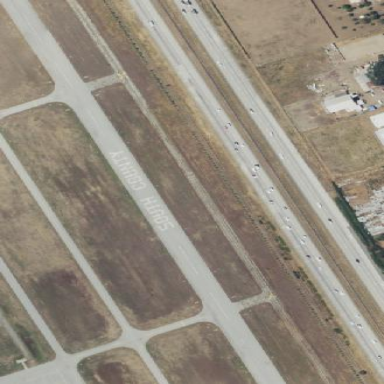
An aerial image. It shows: Runway surface made of asphalt at airport.